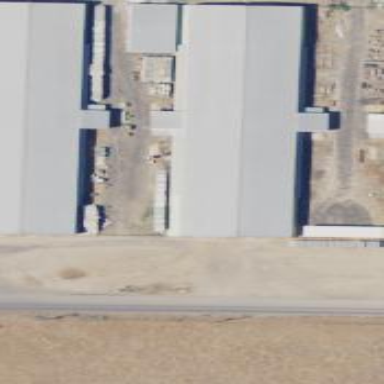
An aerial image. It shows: Warehouse.